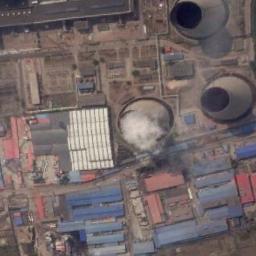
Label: thermal_power_station